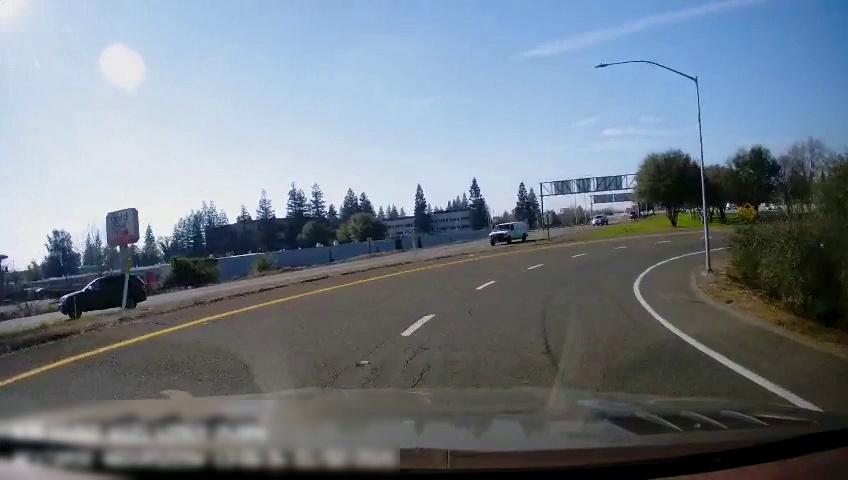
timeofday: Day
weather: Sunny
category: Drivable Space
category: Drivable Space
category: Vehicles | Car
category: Vehicles | Van
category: Vehicles | SUV
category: Lanes | Current Lane
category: Lanes | Current Lane
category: Lanes | Current Lane
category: Lanes | Alternate Lane
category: Traffic | Signs